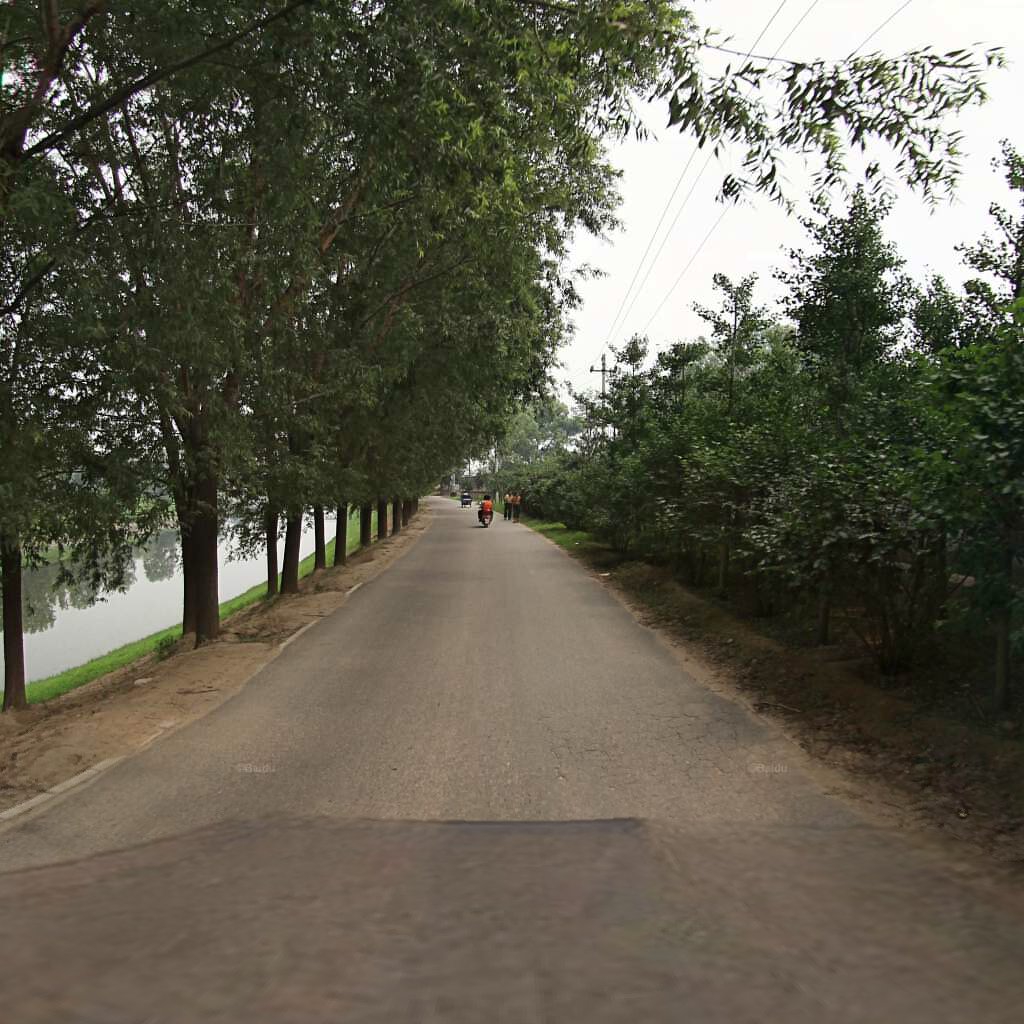
Region: Chaoyang
Road damage annotations: alligator crack